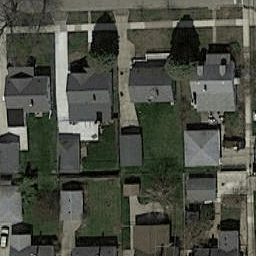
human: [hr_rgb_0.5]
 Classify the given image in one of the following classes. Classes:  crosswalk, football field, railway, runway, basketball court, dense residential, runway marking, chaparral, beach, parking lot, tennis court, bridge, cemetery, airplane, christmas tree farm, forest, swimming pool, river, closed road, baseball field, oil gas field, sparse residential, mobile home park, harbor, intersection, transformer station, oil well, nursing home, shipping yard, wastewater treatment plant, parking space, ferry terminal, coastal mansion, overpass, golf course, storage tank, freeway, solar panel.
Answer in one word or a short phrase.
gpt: dense residential